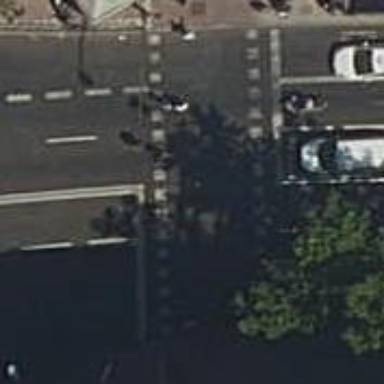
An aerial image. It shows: Tertiary road with asphalt surface. There is shared lane for cyclists.